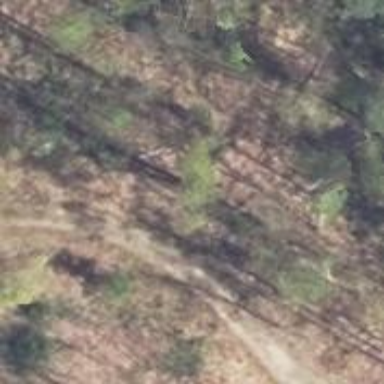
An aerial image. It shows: Dirt track with track grade of 5.